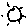
Label: sun